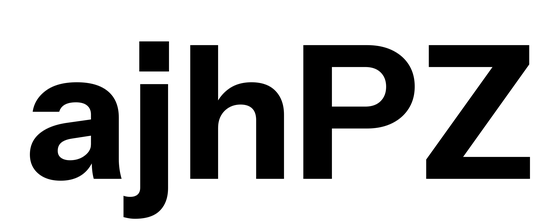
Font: InstrumentSans_Bold